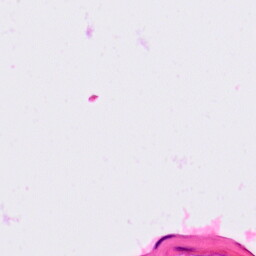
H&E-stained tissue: Lung